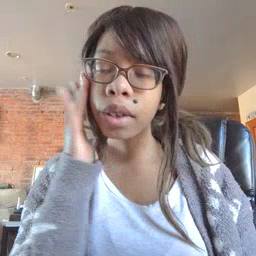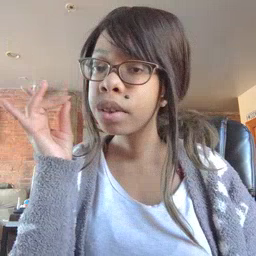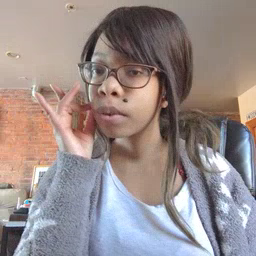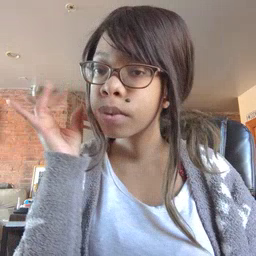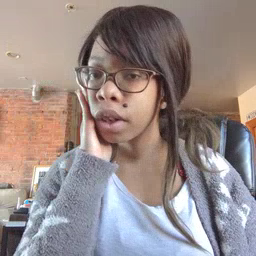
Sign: bee